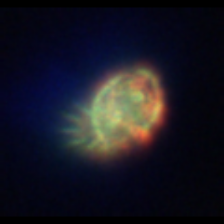
Taxon: Ciliates
Group: Other